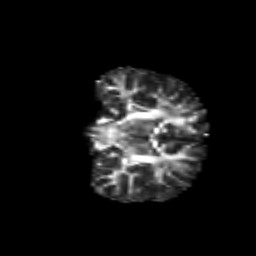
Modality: FA
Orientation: coronal
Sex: male
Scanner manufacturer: siemens
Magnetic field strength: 3 T
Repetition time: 5 s
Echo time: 0.071 s